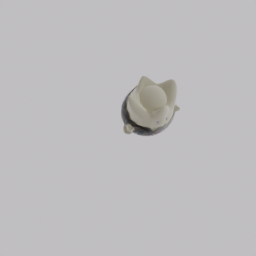
Label: animals